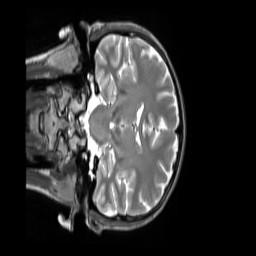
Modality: T2w
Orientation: coronal
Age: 31
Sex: female
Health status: ill
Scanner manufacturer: siemens
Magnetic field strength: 3 T
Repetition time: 2.8 s
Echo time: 0.326 s